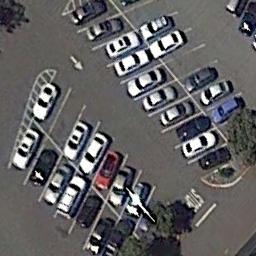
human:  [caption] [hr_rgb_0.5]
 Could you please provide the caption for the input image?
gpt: The parking lot was full of nine rows of cars .

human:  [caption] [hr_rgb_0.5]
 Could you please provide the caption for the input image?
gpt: There are several green trees beside the parking lot .

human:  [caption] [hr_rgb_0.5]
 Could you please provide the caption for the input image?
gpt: The parking lot is full of cars next to some trees .

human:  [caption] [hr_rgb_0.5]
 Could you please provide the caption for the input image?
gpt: There are many different colors and styles of cars in the parking lot .

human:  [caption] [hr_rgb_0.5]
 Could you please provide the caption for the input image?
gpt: The parking lot has some cars arranged neatly in lines .